Question: I have the below table on data "data_temp" and I'm trying to plot a trend line using "geom_line", but line does not appear.
'''
> head(data_temp,15)
Mes n
1 Janeiro 7432
2 Fevereiro 7077
3 Marco 7494
4 Abril 7760
5 Maio 7755
6 Junho 7516
7 Julho 7320
8 Agosto 7084
9 Setembro 7134
10 Outubro 7390
11 Novembro 6973
12 Dezembro 8622
'''
This is the code I used:
'''
ggplot(data = data_temp, aes(x=Mes, y=n))+
geom_line() +
geom_point()
'''
You can see below that the points work, but the line does not appear.

I tried so many codes in a different way, but I haven't suceed so far. I hope anyone can help me.
-
Many thanks,
Wil
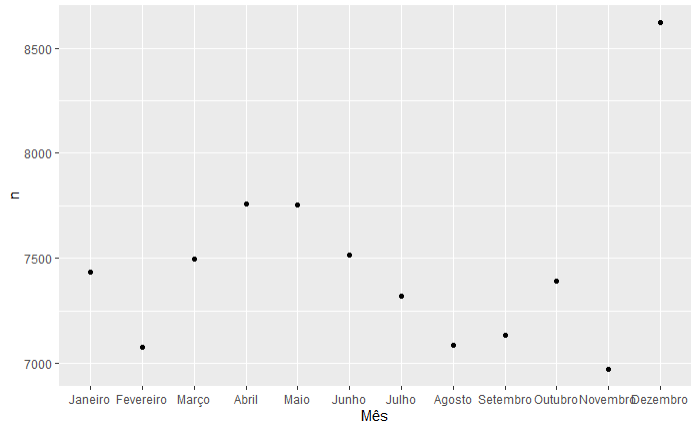
Answer: Try
'''
library(ggplot2)
ggplot(data = data_temp, aes(x=Mes, y=n, group=1))+
geom_line() +
geom_point()
'''
to get
<URL>
The 'geom_line'-functions needs a group to "know" which dot's should be connected. Since you don't have a grouping variable in your data, you simply add 'group = 1' to group all dots into the same group.